Interaction volume radius: 5 \u00c5
Interaction volume height: 10 \u00c5
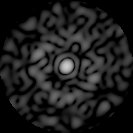
Disorder parameter: 0.8592